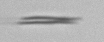
Label: fiber